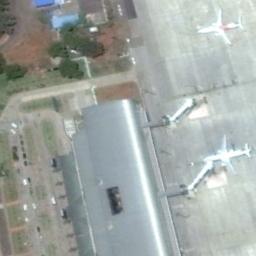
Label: airplane